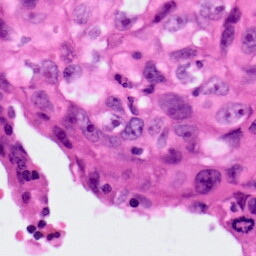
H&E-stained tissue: Lung